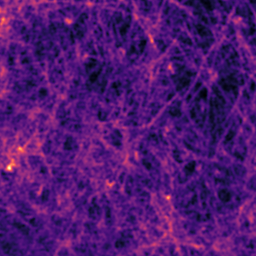
Label: Super-resolution F-actin image